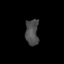
Tissue: lung
Cell type: T cells
Senescence score: 0.1902
Nuclear area (px): 335
Mean DAPI intensity: 75.624